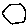
Label: hexagon